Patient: sex M, age 53
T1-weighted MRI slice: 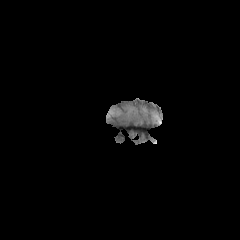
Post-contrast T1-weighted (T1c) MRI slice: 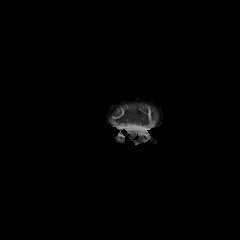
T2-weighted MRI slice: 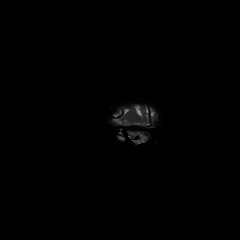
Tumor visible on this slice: no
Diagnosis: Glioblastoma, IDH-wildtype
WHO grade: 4